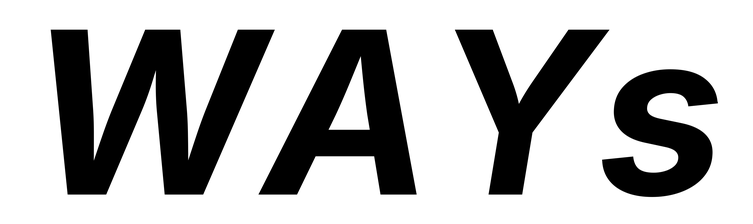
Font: Inter-Italic_Bold_Italic